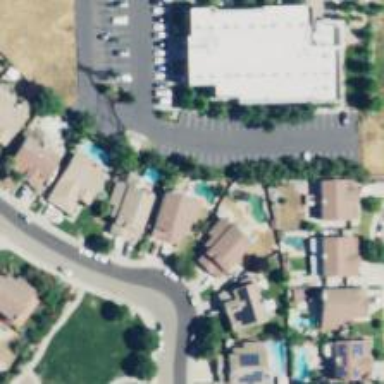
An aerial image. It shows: Outdoor inground swimming pool in leisure land.